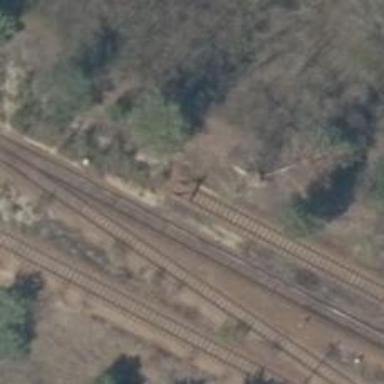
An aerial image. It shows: Unused railway yard.